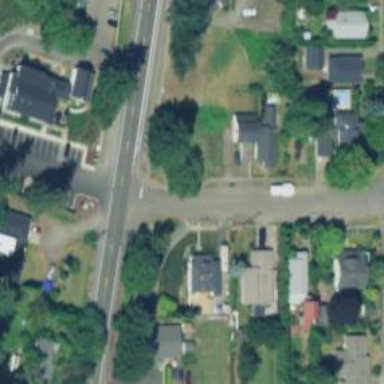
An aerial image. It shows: Stop road.